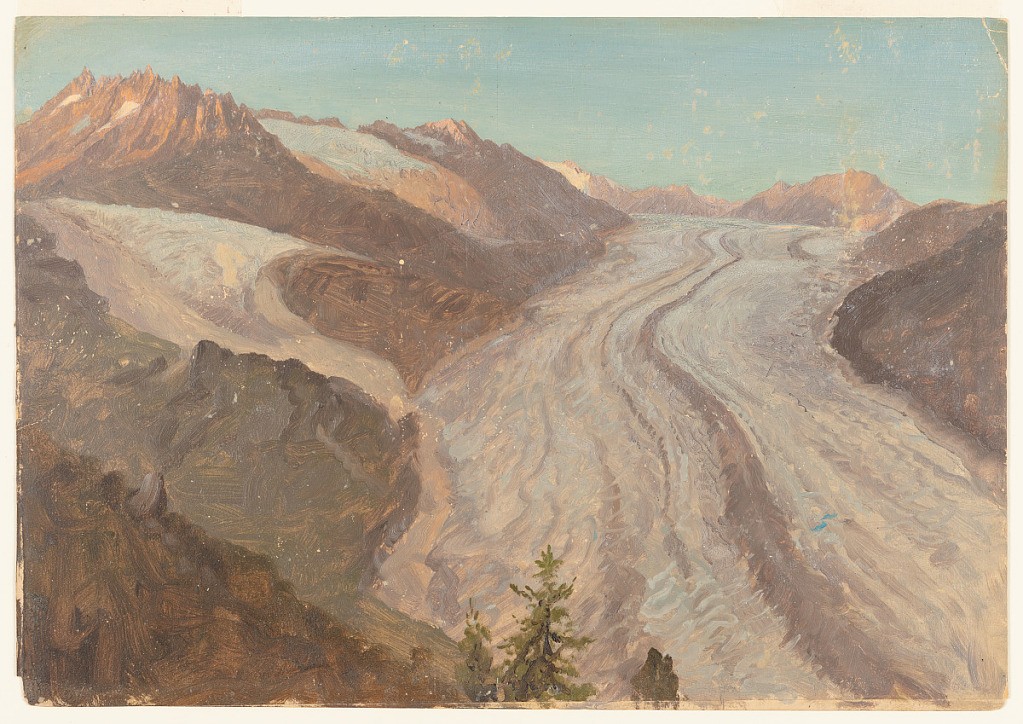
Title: Great Aletsch Glacier, Switzerland
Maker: Frederic Edwin Church, American, 1826–1900
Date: August 1868
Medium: Oil and graphite on tan paperboard
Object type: Drawing
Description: Landscape study showing a view of the Great Aletsch Glacier in the Bernese Alps of Switzerland. Viewed from an elevated perspective, the glacier curves through an alpine valley from lower right to upper center. In the immediate foreground at left and center, nearby hillsides and treetops are visible. In the distance at left, the serrated peaks of Aletschhorn are shown bathed in pinkish sunlight, while other jagged mountains form the horizon at right.